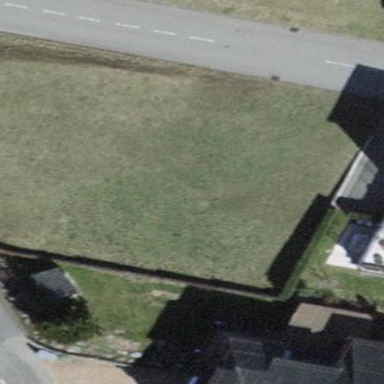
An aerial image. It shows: Area covered with grass.